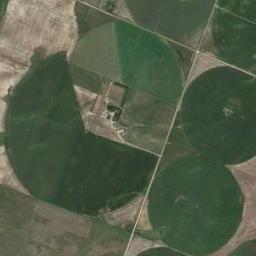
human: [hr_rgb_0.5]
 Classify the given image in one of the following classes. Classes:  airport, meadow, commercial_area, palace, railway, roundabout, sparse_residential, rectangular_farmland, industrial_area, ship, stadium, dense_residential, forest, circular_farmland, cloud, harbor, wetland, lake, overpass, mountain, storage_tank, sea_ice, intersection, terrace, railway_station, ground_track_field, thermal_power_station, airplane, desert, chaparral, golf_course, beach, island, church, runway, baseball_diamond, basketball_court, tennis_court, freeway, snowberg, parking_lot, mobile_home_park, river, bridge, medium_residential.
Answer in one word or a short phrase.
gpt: circular_farmland